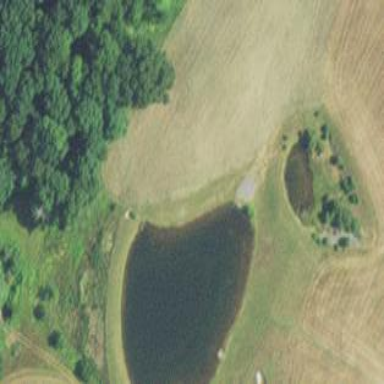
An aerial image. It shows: Peaceful pond surrounded by nature.